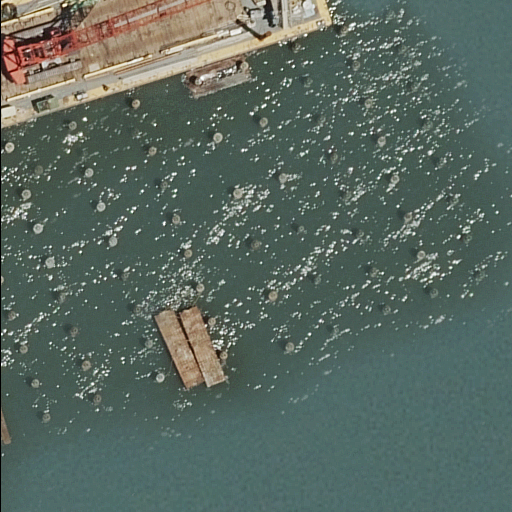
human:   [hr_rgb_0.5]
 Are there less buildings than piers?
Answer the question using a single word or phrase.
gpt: no

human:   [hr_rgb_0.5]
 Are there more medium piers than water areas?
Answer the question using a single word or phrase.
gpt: no

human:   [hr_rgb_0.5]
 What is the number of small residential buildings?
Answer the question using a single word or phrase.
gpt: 1

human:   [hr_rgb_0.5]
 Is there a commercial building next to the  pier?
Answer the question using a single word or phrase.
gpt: no

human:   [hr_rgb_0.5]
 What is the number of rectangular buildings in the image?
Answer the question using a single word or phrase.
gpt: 1

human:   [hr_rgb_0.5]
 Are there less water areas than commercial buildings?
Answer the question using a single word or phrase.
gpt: no

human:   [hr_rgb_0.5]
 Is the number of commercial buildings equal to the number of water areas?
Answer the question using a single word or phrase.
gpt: no

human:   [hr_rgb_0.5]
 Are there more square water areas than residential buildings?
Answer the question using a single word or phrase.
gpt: no

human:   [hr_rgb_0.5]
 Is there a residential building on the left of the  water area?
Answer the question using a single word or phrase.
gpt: no

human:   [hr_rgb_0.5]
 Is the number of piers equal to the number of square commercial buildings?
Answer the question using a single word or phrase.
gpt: no

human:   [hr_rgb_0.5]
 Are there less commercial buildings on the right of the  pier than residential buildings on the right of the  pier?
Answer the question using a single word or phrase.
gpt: no

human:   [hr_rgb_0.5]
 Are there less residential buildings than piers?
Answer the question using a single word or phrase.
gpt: no

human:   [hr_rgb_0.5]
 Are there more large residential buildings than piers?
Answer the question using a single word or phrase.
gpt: no

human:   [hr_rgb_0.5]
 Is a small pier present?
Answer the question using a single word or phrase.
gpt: yes

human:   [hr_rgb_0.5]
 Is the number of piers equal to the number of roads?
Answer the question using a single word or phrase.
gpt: no

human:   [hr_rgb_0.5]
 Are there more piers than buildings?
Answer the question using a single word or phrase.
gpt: no

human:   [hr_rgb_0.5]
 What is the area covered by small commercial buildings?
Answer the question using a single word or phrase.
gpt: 0m2

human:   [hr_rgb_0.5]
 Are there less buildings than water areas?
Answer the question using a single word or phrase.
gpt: no

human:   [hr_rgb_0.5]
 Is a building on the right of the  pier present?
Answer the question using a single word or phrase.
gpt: no

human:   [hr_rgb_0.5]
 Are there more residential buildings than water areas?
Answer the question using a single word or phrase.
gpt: no

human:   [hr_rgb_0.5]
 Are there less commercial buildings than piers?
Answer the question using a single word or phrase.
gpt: yes

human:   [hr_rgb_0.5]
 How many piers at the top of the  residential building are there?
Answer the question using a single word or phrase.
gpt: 0

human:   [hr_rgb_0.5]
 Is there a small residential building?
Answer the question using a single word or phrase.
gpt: yes

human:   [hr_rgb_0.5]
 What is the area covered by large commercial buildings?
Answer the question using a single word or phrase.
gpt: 0m2

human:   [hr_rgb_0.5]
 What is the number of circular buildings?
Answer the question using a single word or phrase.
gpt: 0

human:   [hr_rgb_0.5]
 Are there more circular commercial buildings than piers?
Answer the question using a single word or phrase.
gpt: no

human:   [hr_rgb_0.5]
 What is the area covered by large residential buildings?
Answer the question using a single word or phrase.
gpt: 0m2

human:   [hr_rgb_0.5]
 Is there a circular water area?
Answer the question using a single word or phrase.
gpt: no

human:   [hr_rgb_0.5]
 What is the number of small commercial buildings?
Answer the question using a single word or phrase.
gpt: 0

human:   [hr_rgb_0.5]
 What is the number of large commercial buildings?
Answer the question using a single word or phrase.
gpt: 0

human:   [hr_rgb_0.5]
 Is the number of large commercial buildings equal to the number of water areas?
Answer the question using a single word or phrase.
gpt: no

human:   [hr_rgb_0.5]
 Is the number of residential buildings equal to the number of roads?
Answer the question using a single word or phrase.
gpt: no

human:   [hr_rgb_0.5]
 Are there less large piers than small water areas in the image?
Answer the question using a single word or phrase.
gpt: no

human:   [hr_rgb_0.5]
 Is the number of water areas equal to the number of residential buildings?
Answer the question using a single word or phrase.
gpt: yes

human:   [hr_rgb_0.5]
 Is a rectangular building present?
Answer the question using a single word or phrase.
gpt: yes

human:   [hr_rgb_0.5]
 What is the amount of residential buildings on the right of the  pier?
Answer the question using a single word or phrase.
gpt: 0